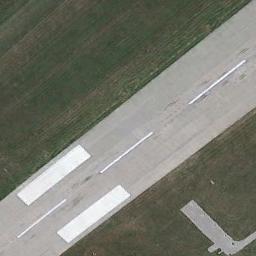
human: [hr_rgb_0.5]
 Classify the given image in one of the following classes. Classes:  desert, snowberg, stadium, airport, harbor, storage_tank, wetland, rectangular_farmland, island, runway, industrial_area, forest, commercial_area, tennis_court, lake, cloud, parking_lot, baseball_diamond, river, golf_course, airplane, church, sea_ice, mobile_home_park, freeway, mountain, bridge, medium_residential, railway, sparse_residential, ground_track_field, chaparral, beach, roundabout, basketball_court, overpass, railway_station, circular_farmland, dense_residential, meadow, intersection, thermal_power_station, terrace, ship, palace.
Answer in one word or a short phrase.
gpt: runway